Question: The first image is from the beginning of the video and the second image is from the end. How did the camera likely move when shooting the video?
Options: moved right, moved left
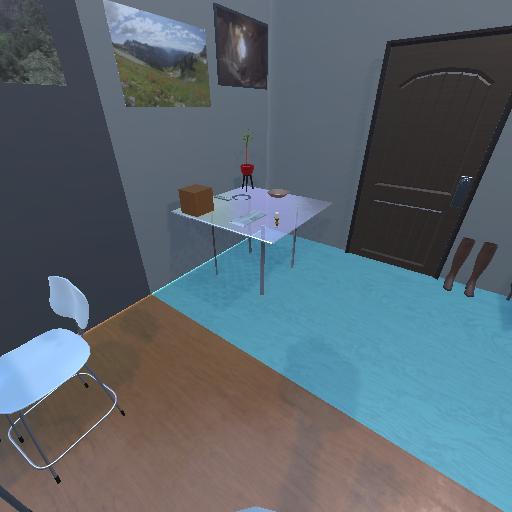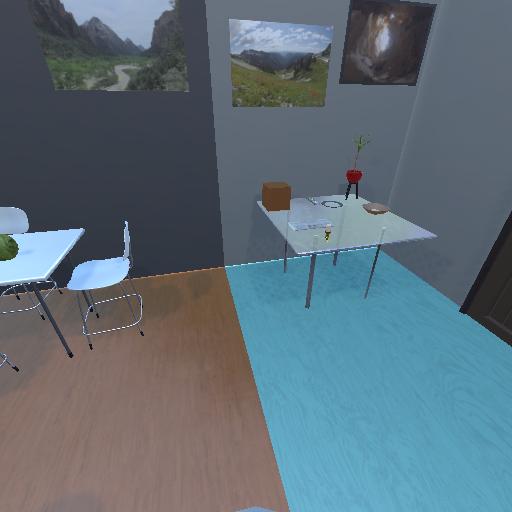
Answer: moved right